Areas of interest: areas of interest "Temple"
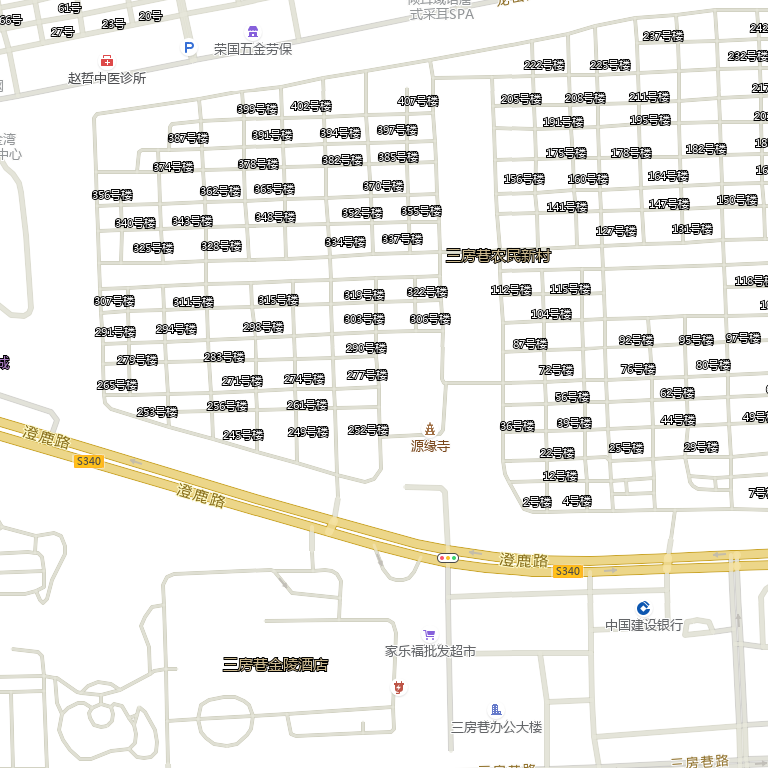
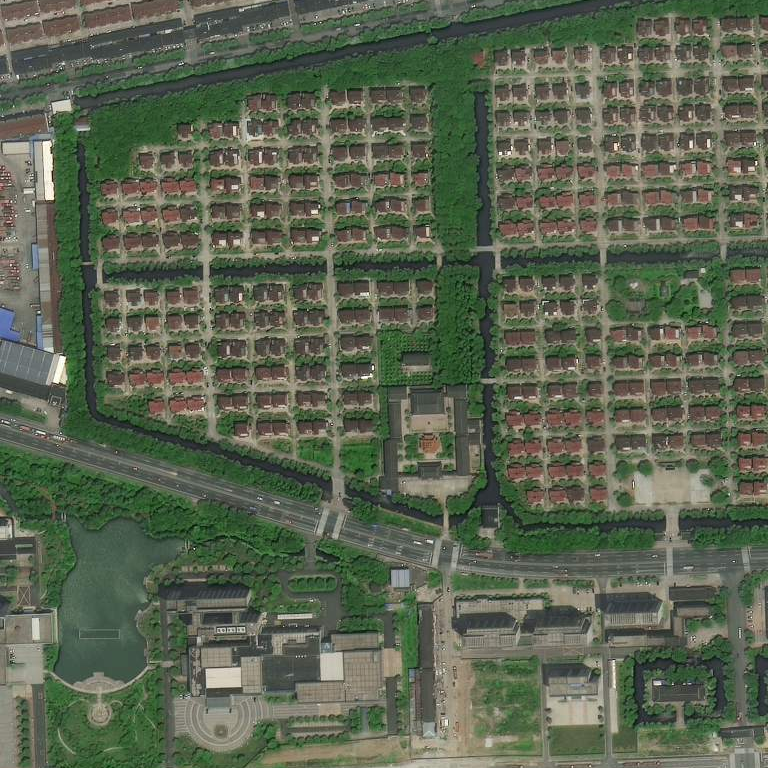